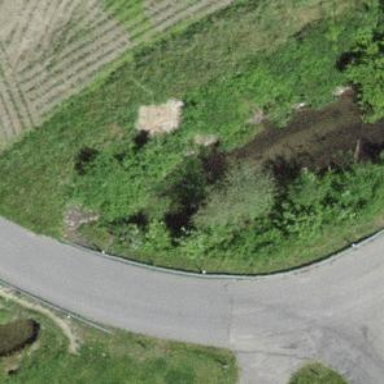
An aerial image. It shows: Culvert tunnel.